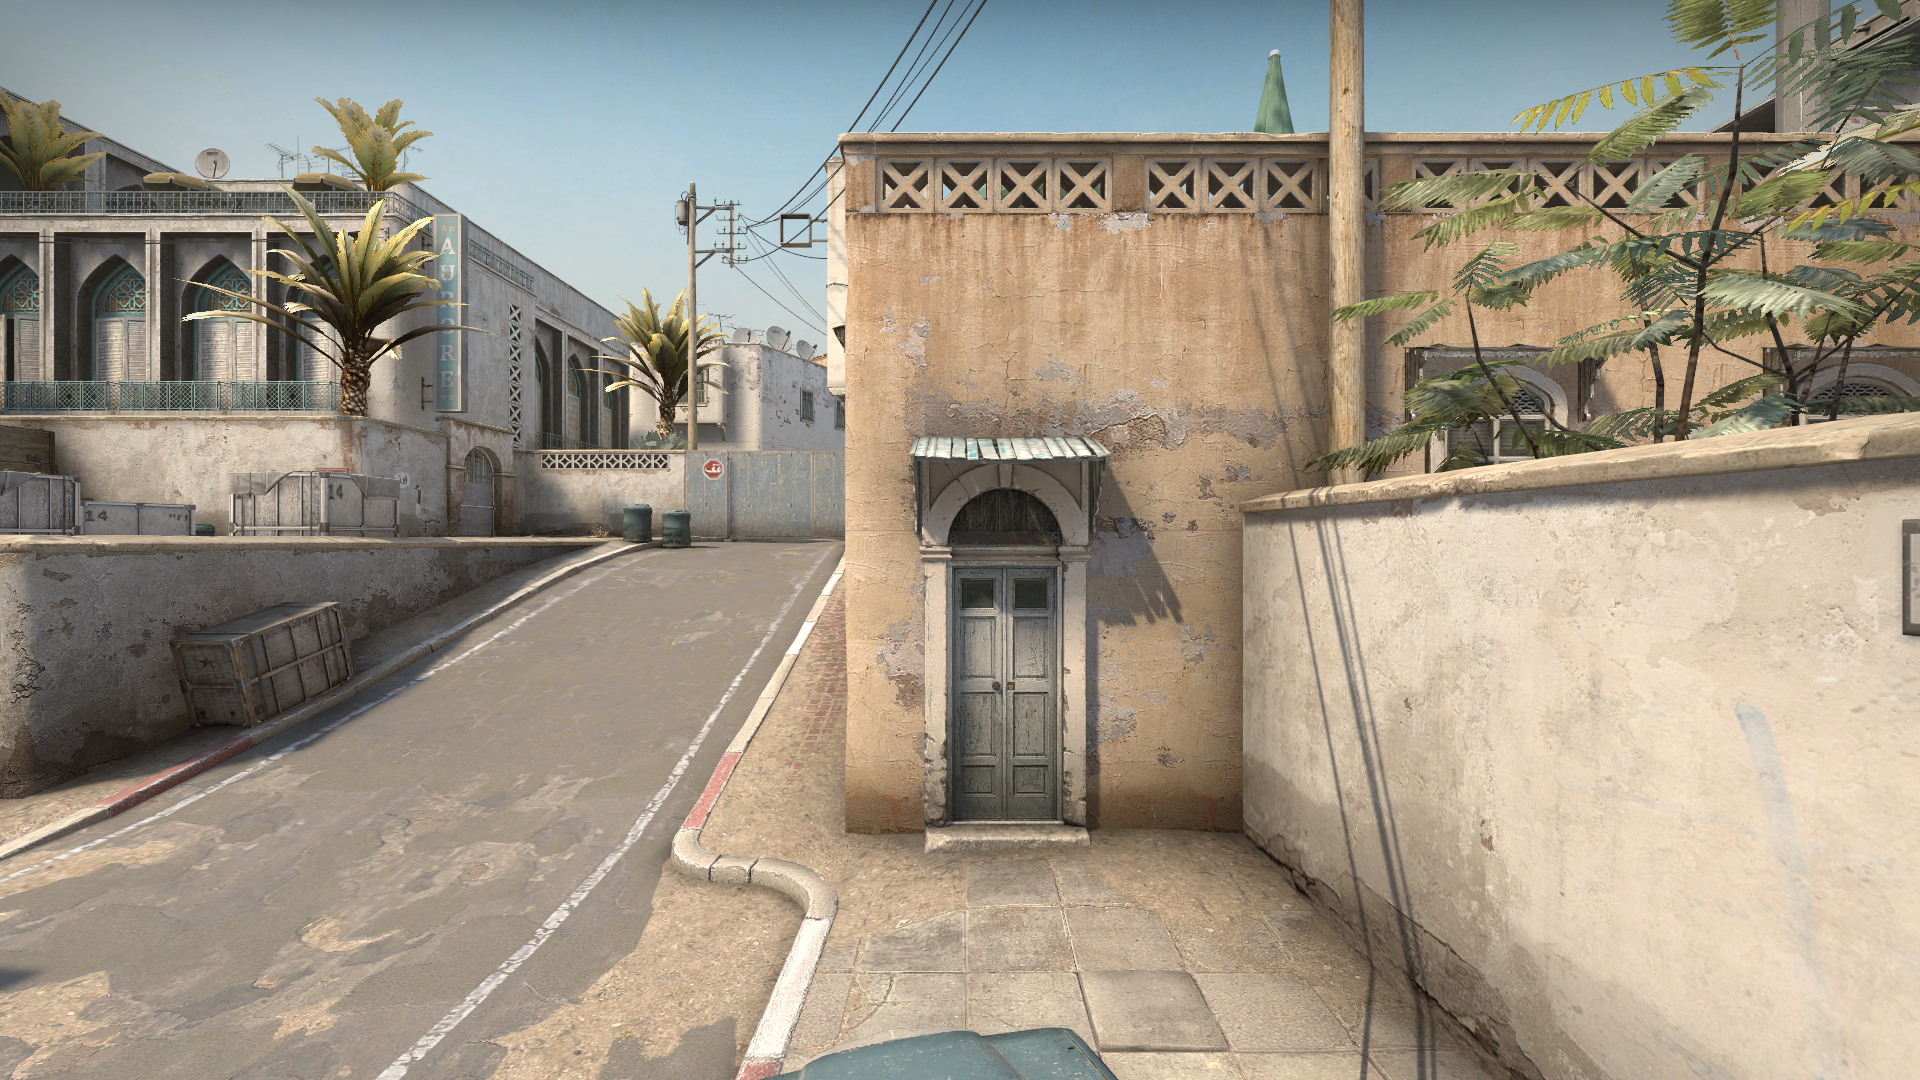
Map: de_dust2